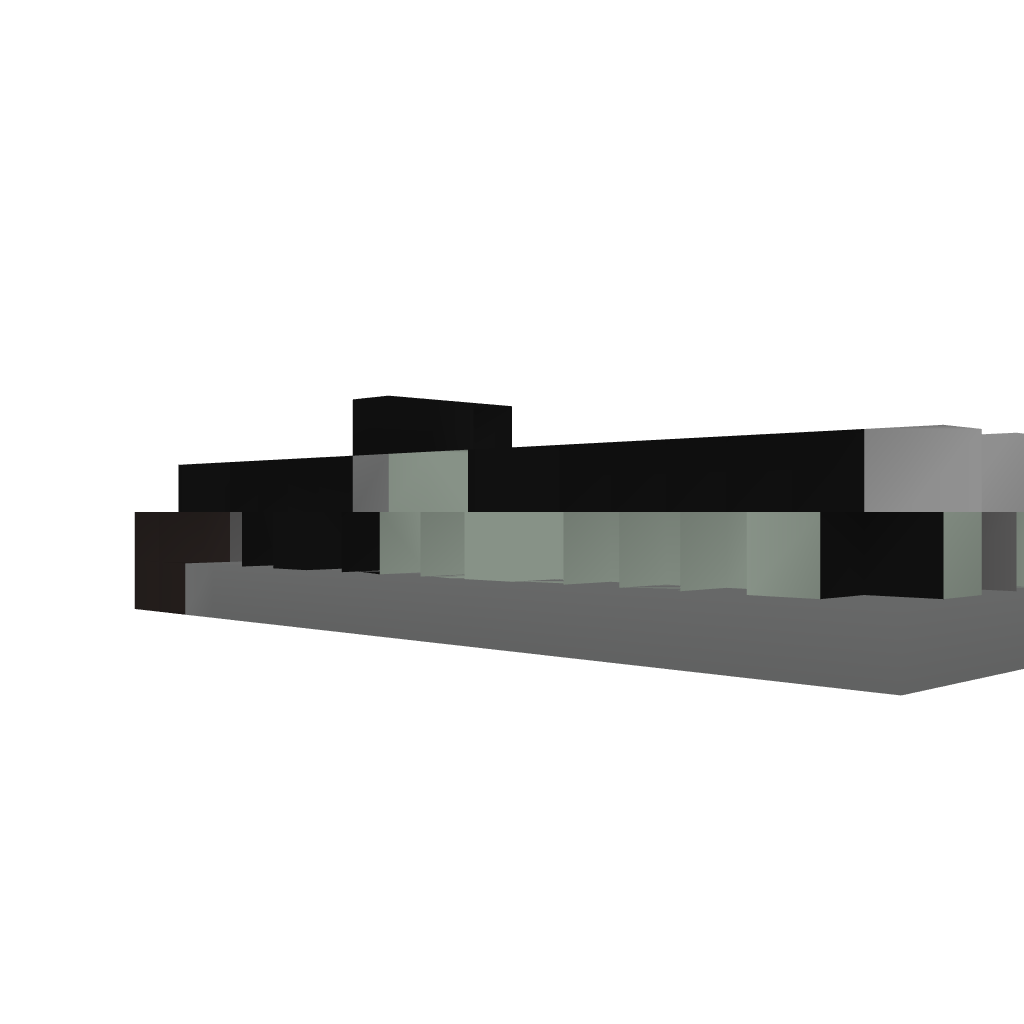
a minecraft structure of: Auto TNT Cannon